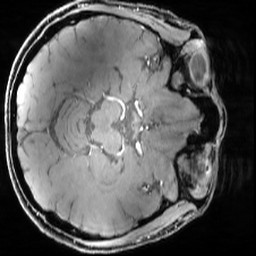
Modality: T1w
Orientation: axial
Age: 28
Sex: female
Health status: healthy
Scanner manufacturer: siemens
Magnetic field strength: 7 T
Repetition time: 4.3 s
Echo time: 0.00227 s